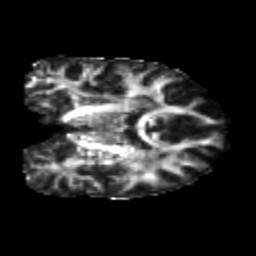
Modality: FA
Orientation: coronal
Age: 24
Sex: male
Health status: healthy
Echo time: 0.074 s